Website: lowes
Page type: address-validator
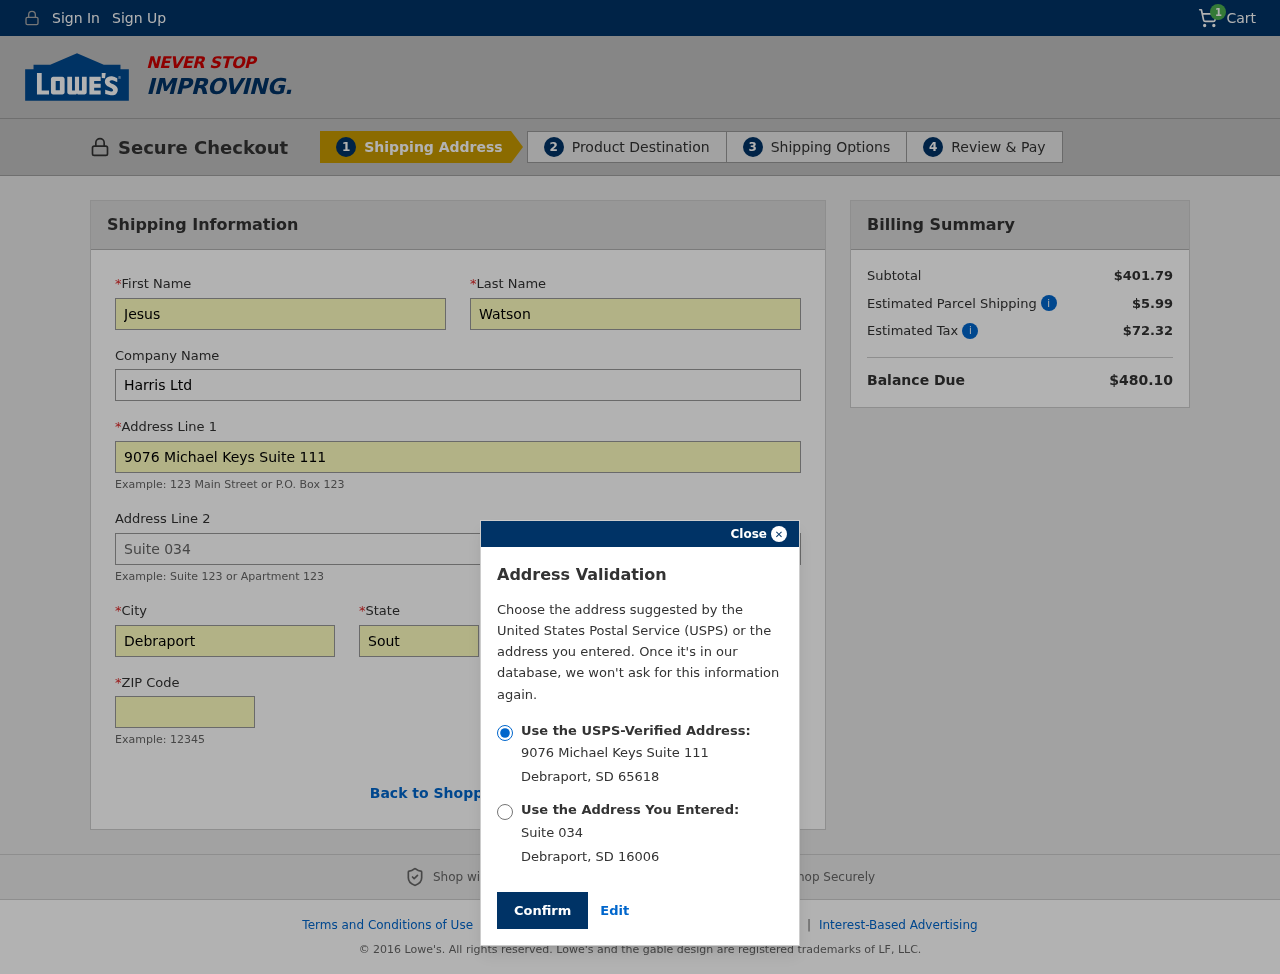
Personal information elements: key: PII_CITY
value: Debraport
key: PII_COMPANY
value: Harris Ltd
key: PII_FIRSTNAME
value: Jesus
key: PII_LASTNAME
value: Watson
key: PII_POSTCODE
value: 65618
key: PII_POSTCODE2
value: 16006
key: PII_STATE
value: South Dakota
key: PII_STATE_ABBR
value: SD
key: PII_STREET
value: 9076 Michael Keys Suite 111
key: PII_STREET2
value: Suite 034
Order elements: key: ORDER_NUM_ITEMS
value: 1
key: ORDER_SUBTOTAL
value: $401.79
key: ORDER_SHIPPING_COST
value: $5.99
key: ORDER_TAX
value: $72.32
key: ORDER_TOTAL
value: $480.10